Interaction volume radius: 5 \u00c5
Interaction volume height: 20 \u00c5
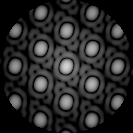
Disorder parameter: 0.005437